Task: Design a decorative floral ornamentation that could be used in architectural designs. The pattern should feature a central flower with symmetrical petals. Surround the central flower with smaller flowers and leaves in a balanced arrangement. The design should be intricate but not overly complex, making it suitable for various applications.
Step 1607:
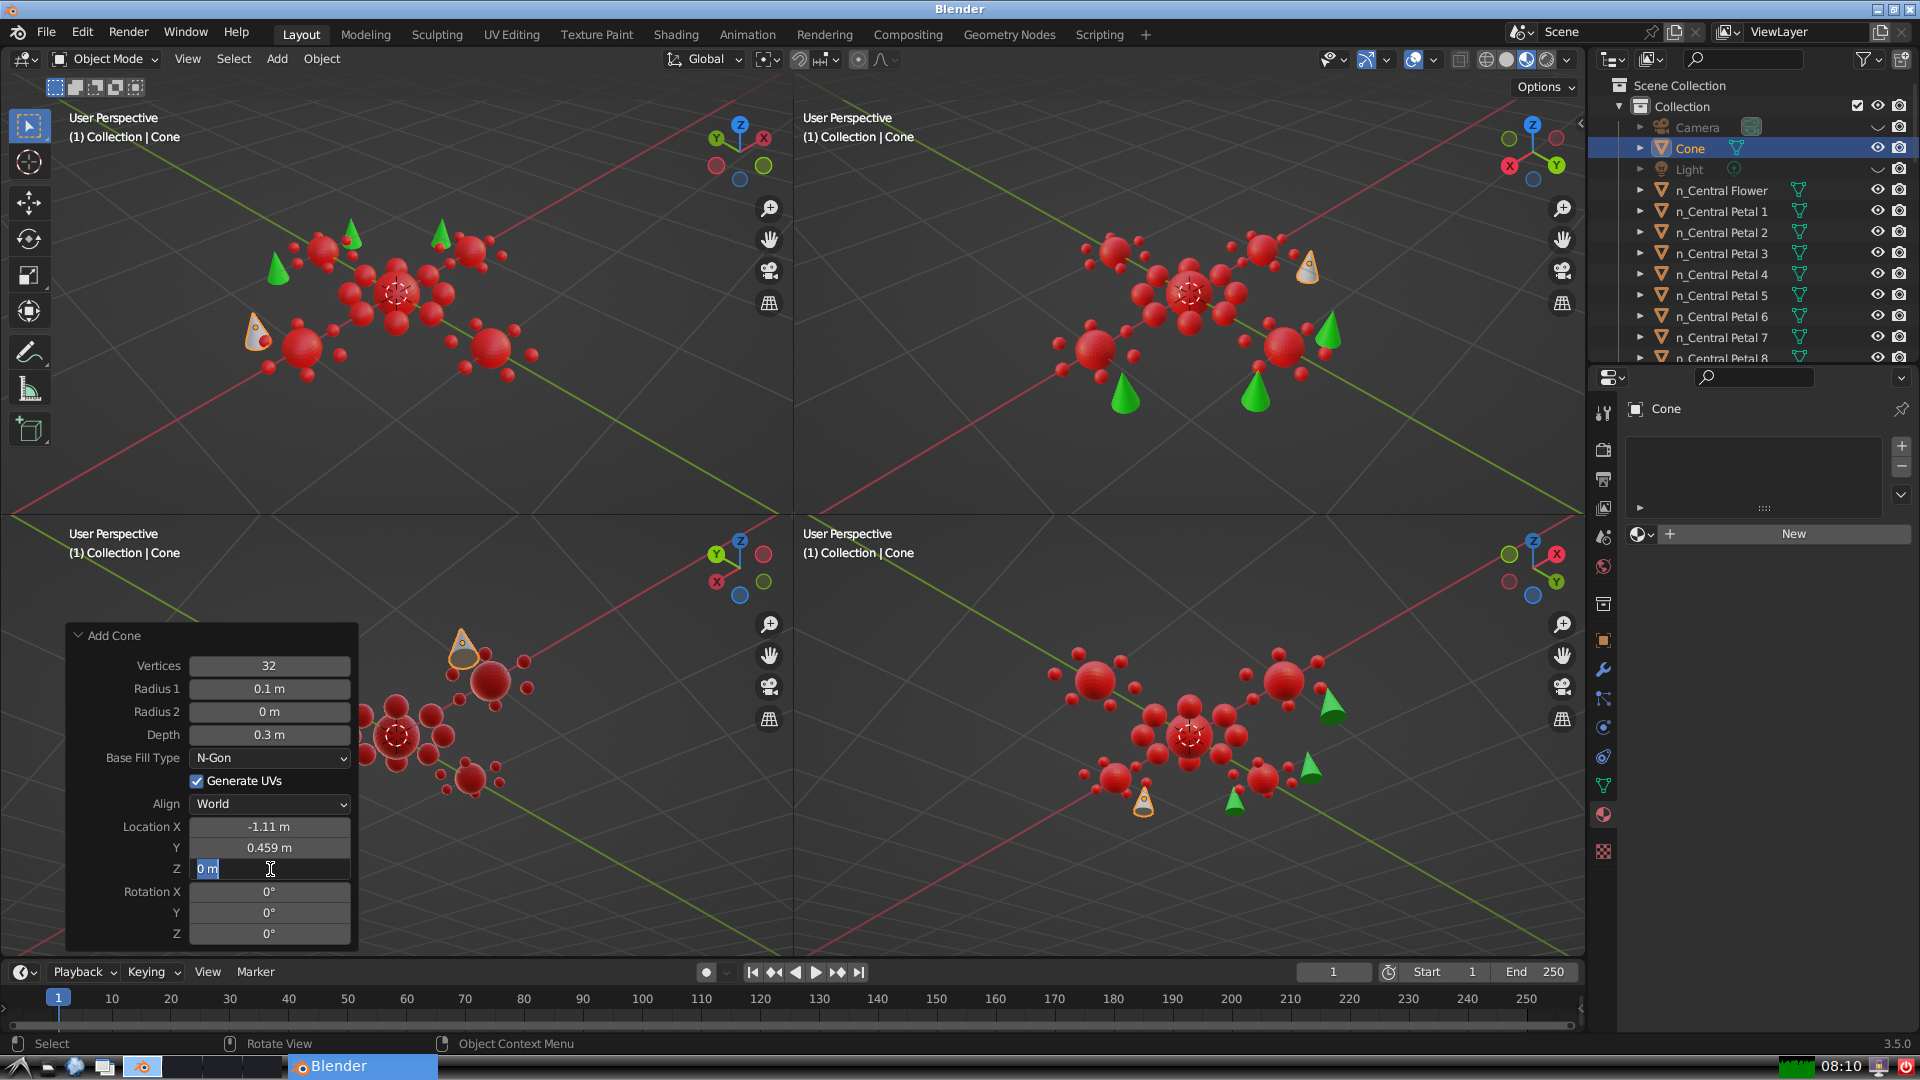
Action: input_text: 0.0